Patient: sex F, age 54
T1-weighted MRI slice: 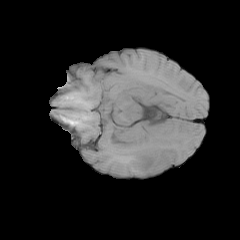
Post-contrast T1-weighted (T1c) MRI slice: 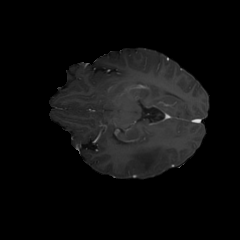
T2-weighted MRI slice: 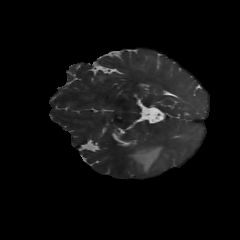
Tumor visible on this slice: yes
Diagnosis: Glioblastoma, IDH-wildtype
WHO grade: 4